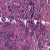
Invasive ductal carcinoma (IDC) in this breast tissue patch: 0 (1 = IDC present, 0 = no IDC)